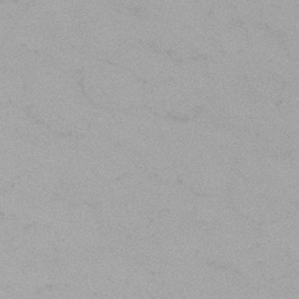
Label: frost